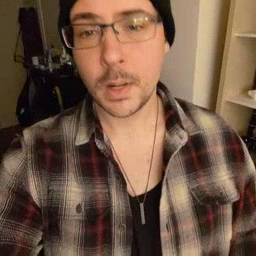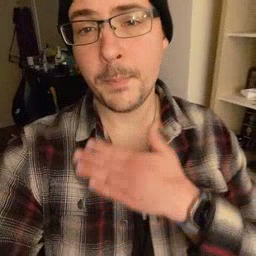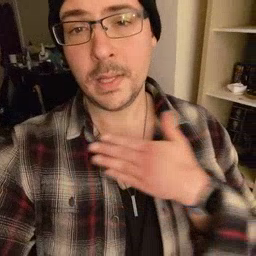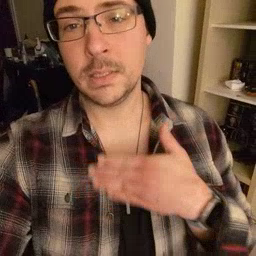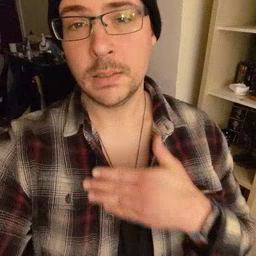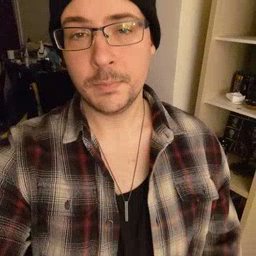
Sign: please